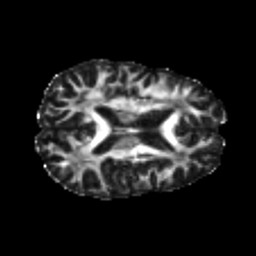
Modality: FA
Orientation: axial
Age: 22
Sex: female
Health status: healthy
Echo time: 0.074 s